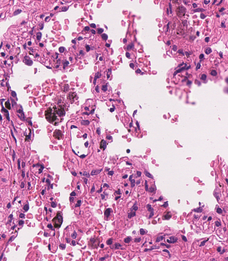
Tumor epithelial tissue: no
Tumor-associated stroma tissue: no
Normal tissue: yes